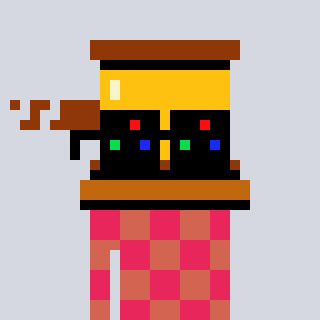
a pixel art character with square black sunglasses, a gavel-shaped head and a peachy-colored body on a cool background